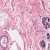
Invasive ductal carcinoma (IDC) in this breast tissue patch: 0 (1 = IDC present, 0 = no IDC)